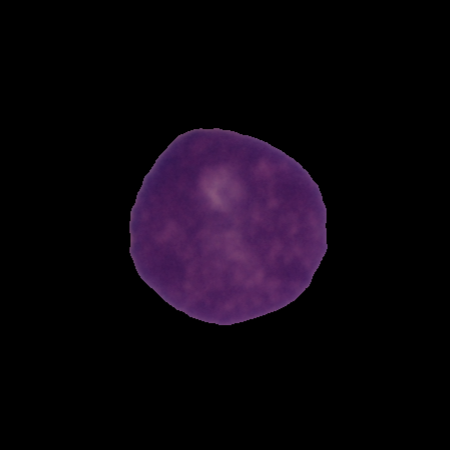
Label: cancer